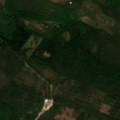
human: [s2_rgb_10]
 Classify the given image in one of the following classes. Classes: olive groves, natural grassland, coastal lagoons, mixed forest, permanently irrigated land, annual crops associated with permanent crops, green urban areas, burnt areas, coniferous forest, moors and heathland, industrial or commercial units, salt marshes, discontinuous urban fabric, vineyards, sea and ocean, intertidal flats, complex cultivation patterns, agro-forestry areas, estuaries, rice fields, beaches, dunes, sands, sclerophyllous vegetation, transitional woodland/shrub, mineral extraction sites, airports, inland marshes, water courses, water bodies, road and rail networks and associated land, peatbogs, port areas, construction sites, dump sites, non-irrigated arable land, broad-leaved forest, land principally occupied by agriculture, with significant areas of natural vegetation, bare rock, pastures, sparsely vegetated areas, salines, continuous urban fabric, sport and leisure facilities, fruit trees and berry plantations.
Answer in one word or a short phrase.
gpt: coniferous forest, mixed forest, transitional woodland/shrub